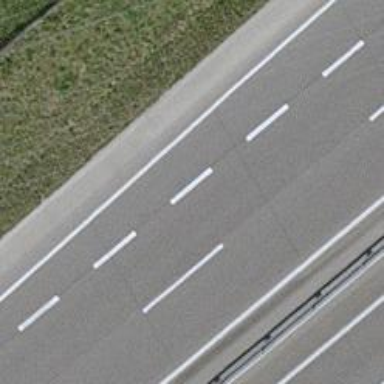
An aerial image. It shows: Motorway.